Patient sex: F
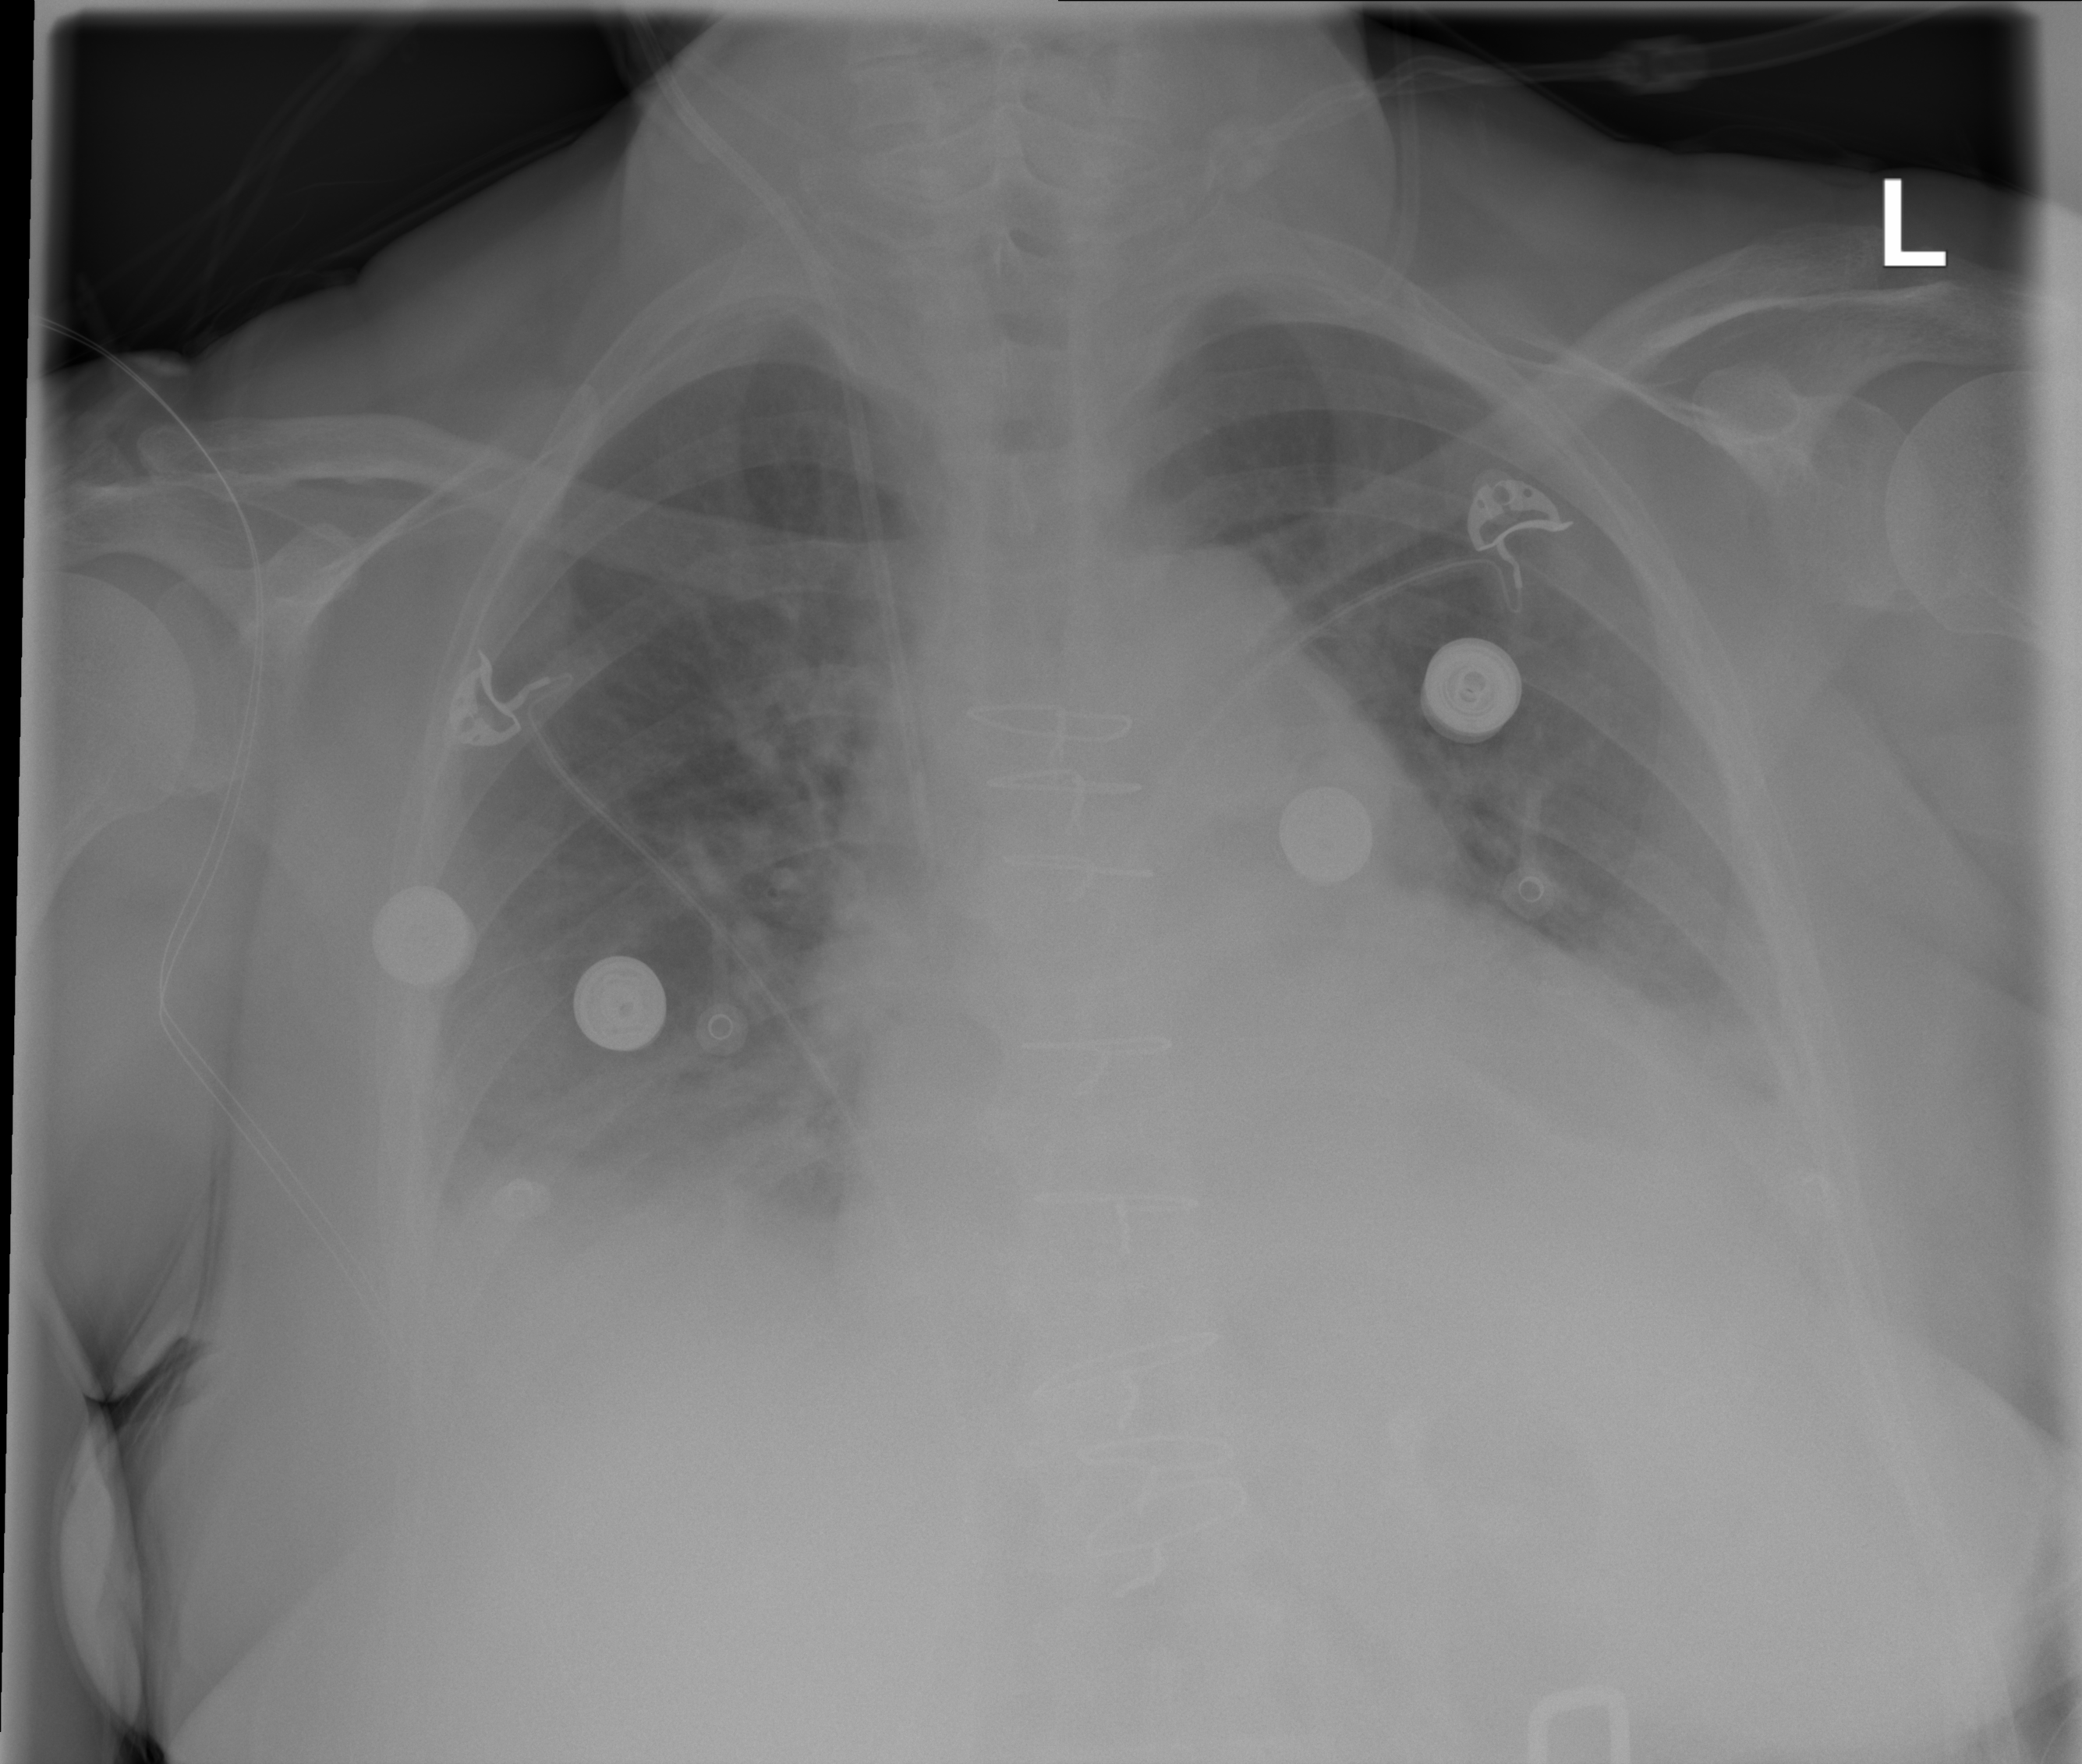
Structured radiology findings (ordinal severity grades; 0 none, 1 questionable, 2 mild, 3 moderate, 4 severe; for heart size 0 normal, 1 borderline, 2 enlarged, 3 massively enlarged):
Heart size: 3
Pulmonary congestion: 2
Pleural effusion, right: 3
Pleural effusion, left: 3
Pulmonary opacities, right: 2
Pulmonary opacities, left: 2
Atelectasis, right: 2
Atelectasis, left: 2